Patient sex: M
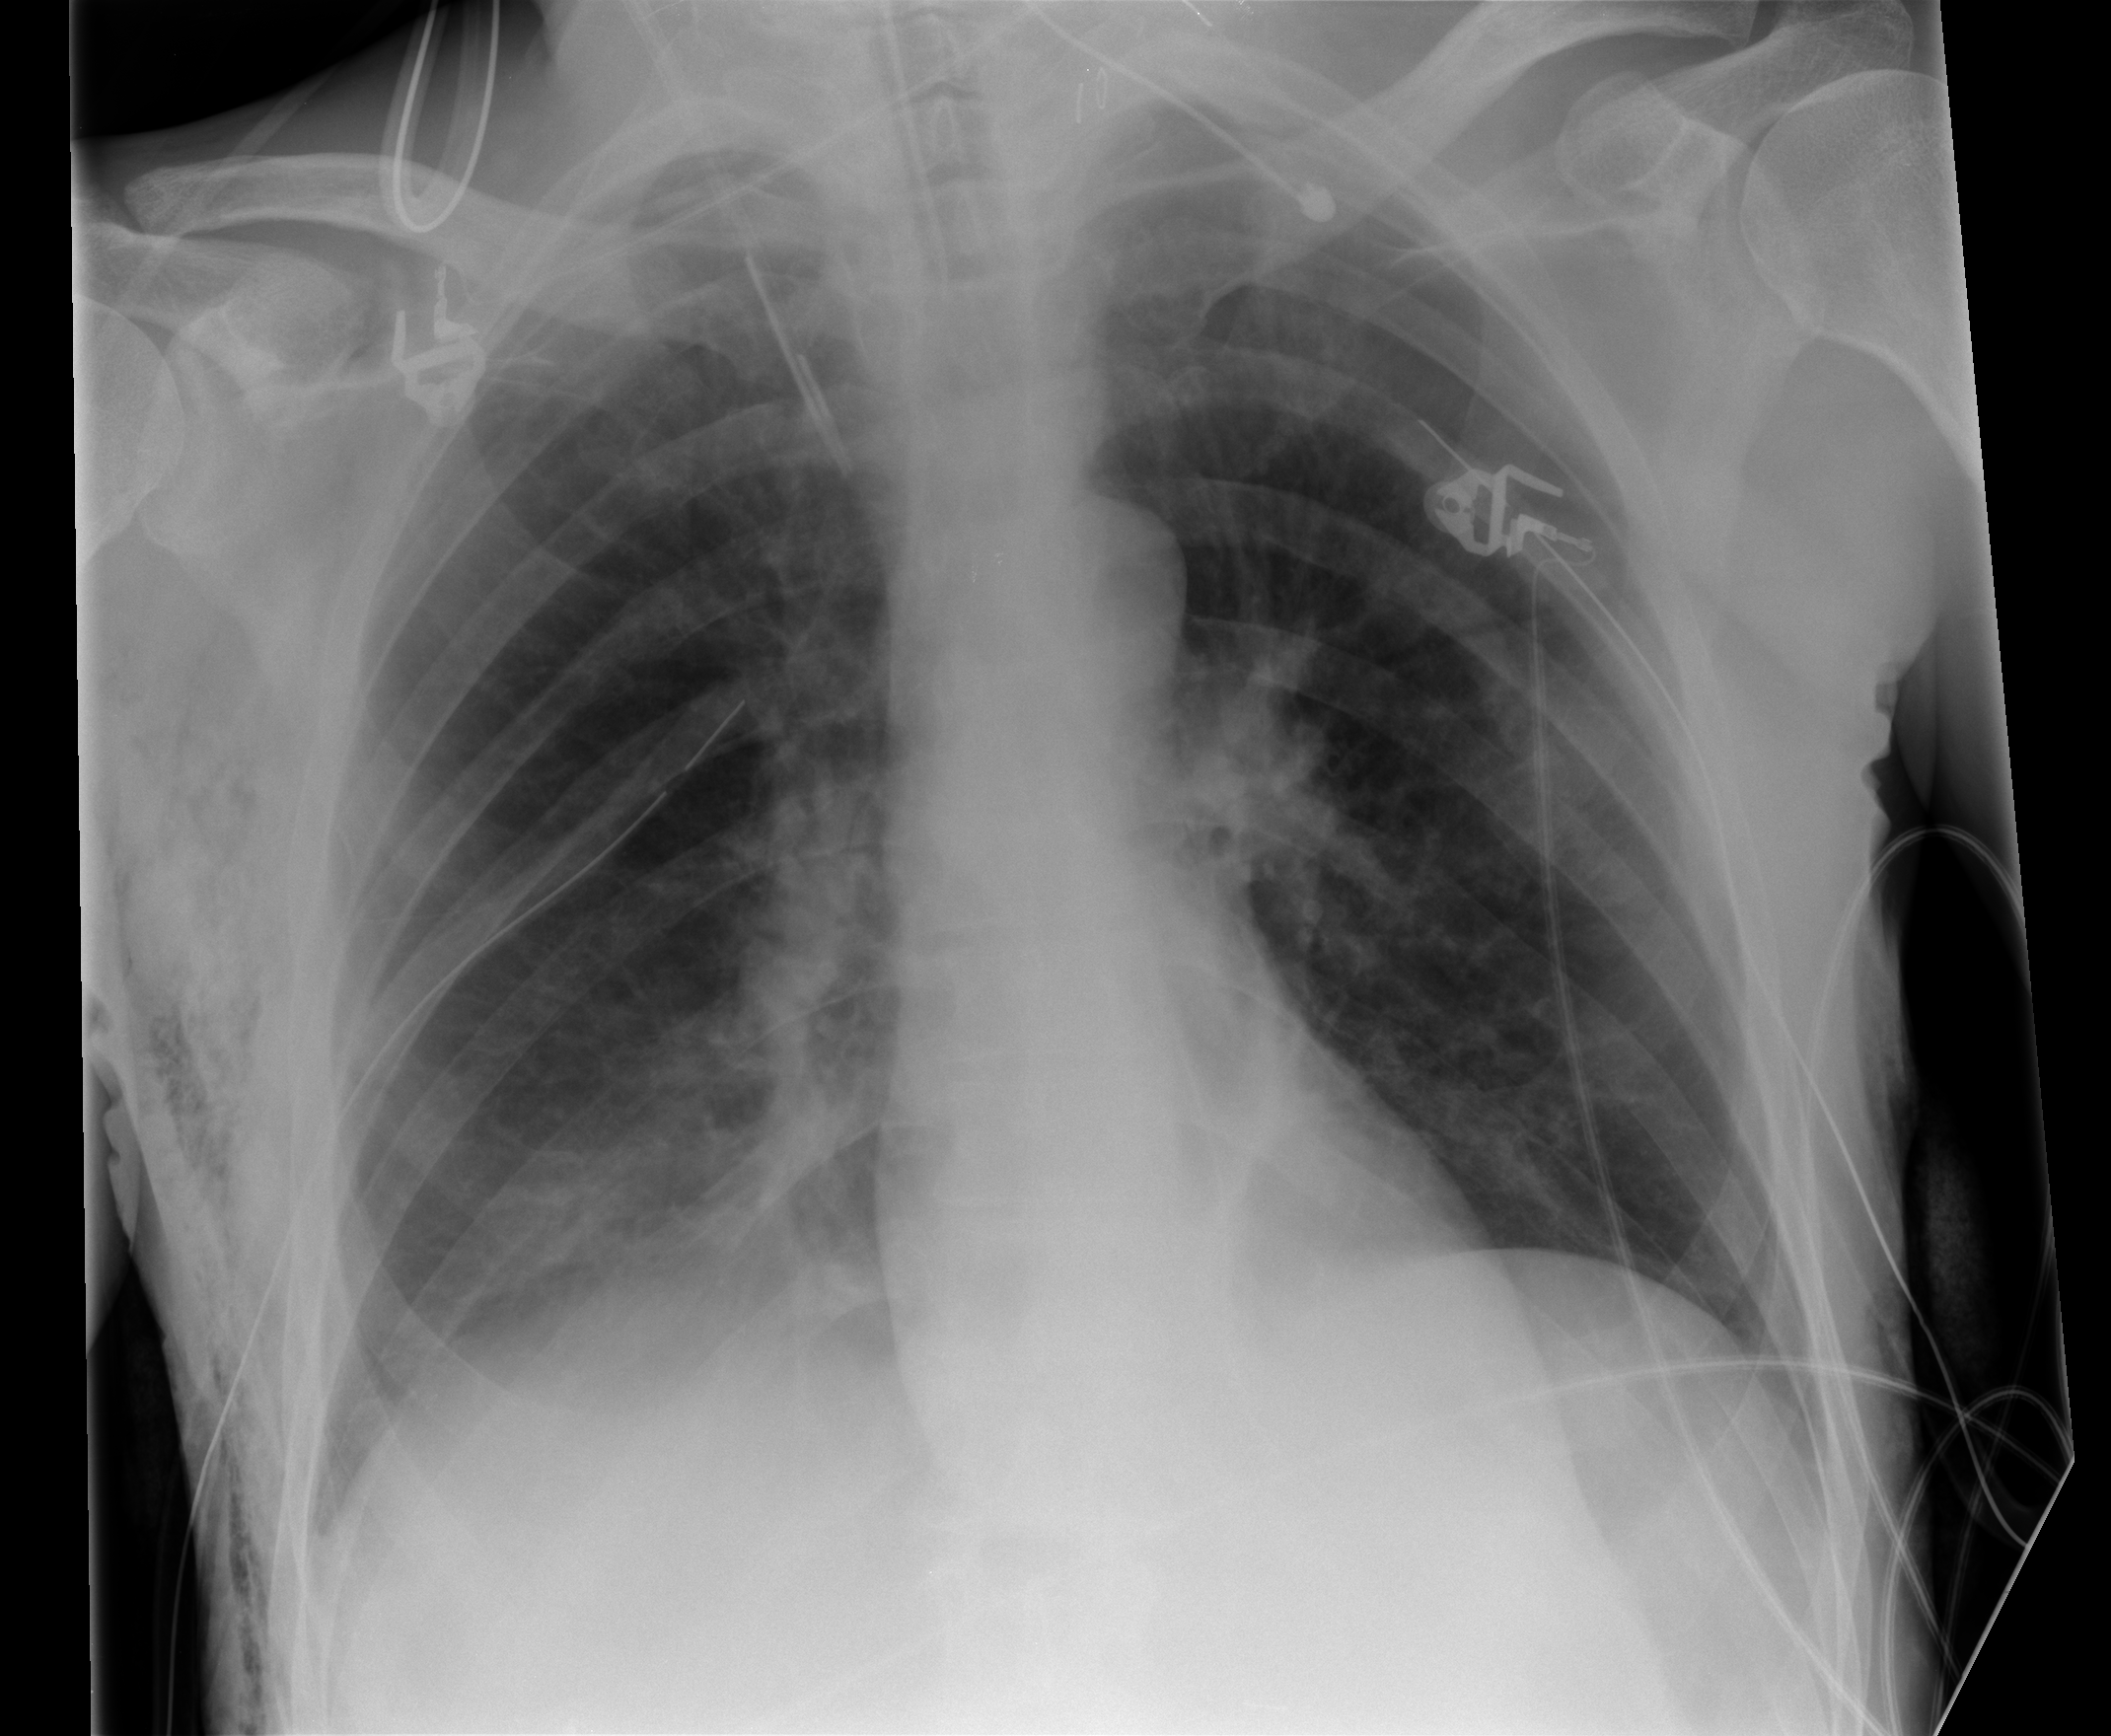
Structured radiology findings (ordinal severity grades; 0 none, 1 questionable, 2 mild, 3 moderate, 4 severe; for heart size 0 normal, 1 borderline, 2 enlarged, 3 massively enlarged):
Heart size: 0
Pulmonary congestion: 1
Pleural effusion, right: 2
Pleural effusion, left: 0
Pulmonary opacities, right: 2
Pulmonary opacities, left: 0
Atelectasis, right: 2
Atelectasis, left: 2